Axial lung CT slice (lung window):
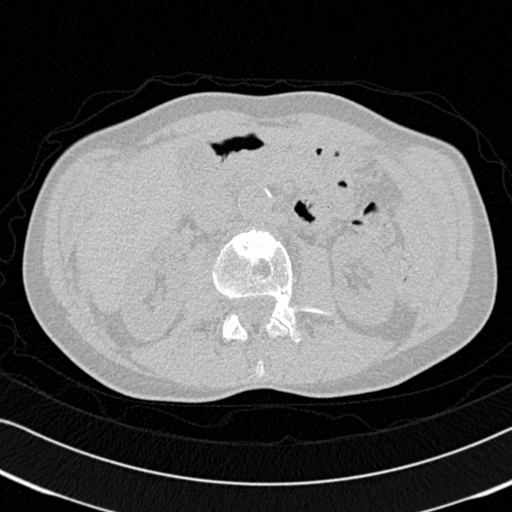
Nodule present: no